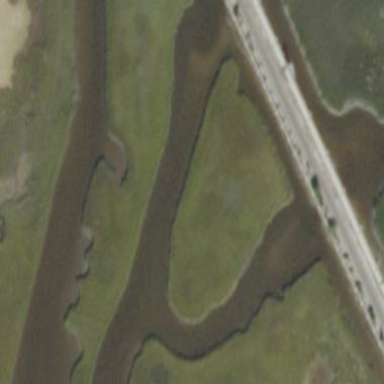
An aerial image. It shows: Marshy wetland area.